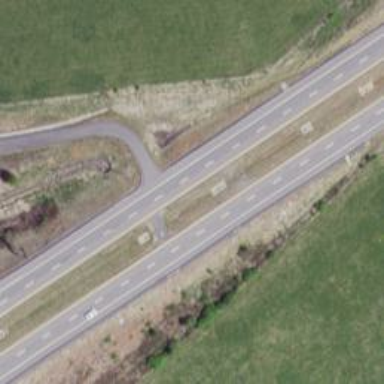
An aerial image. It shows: Asphalt motorway.